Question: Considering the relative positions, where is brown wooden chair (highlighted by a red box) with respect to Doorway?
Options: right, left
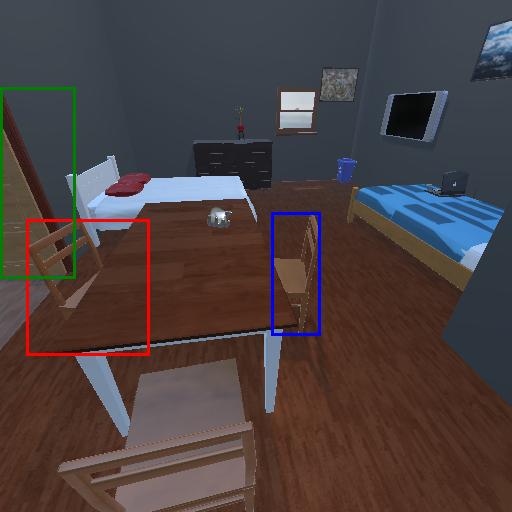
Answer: right